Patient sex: M
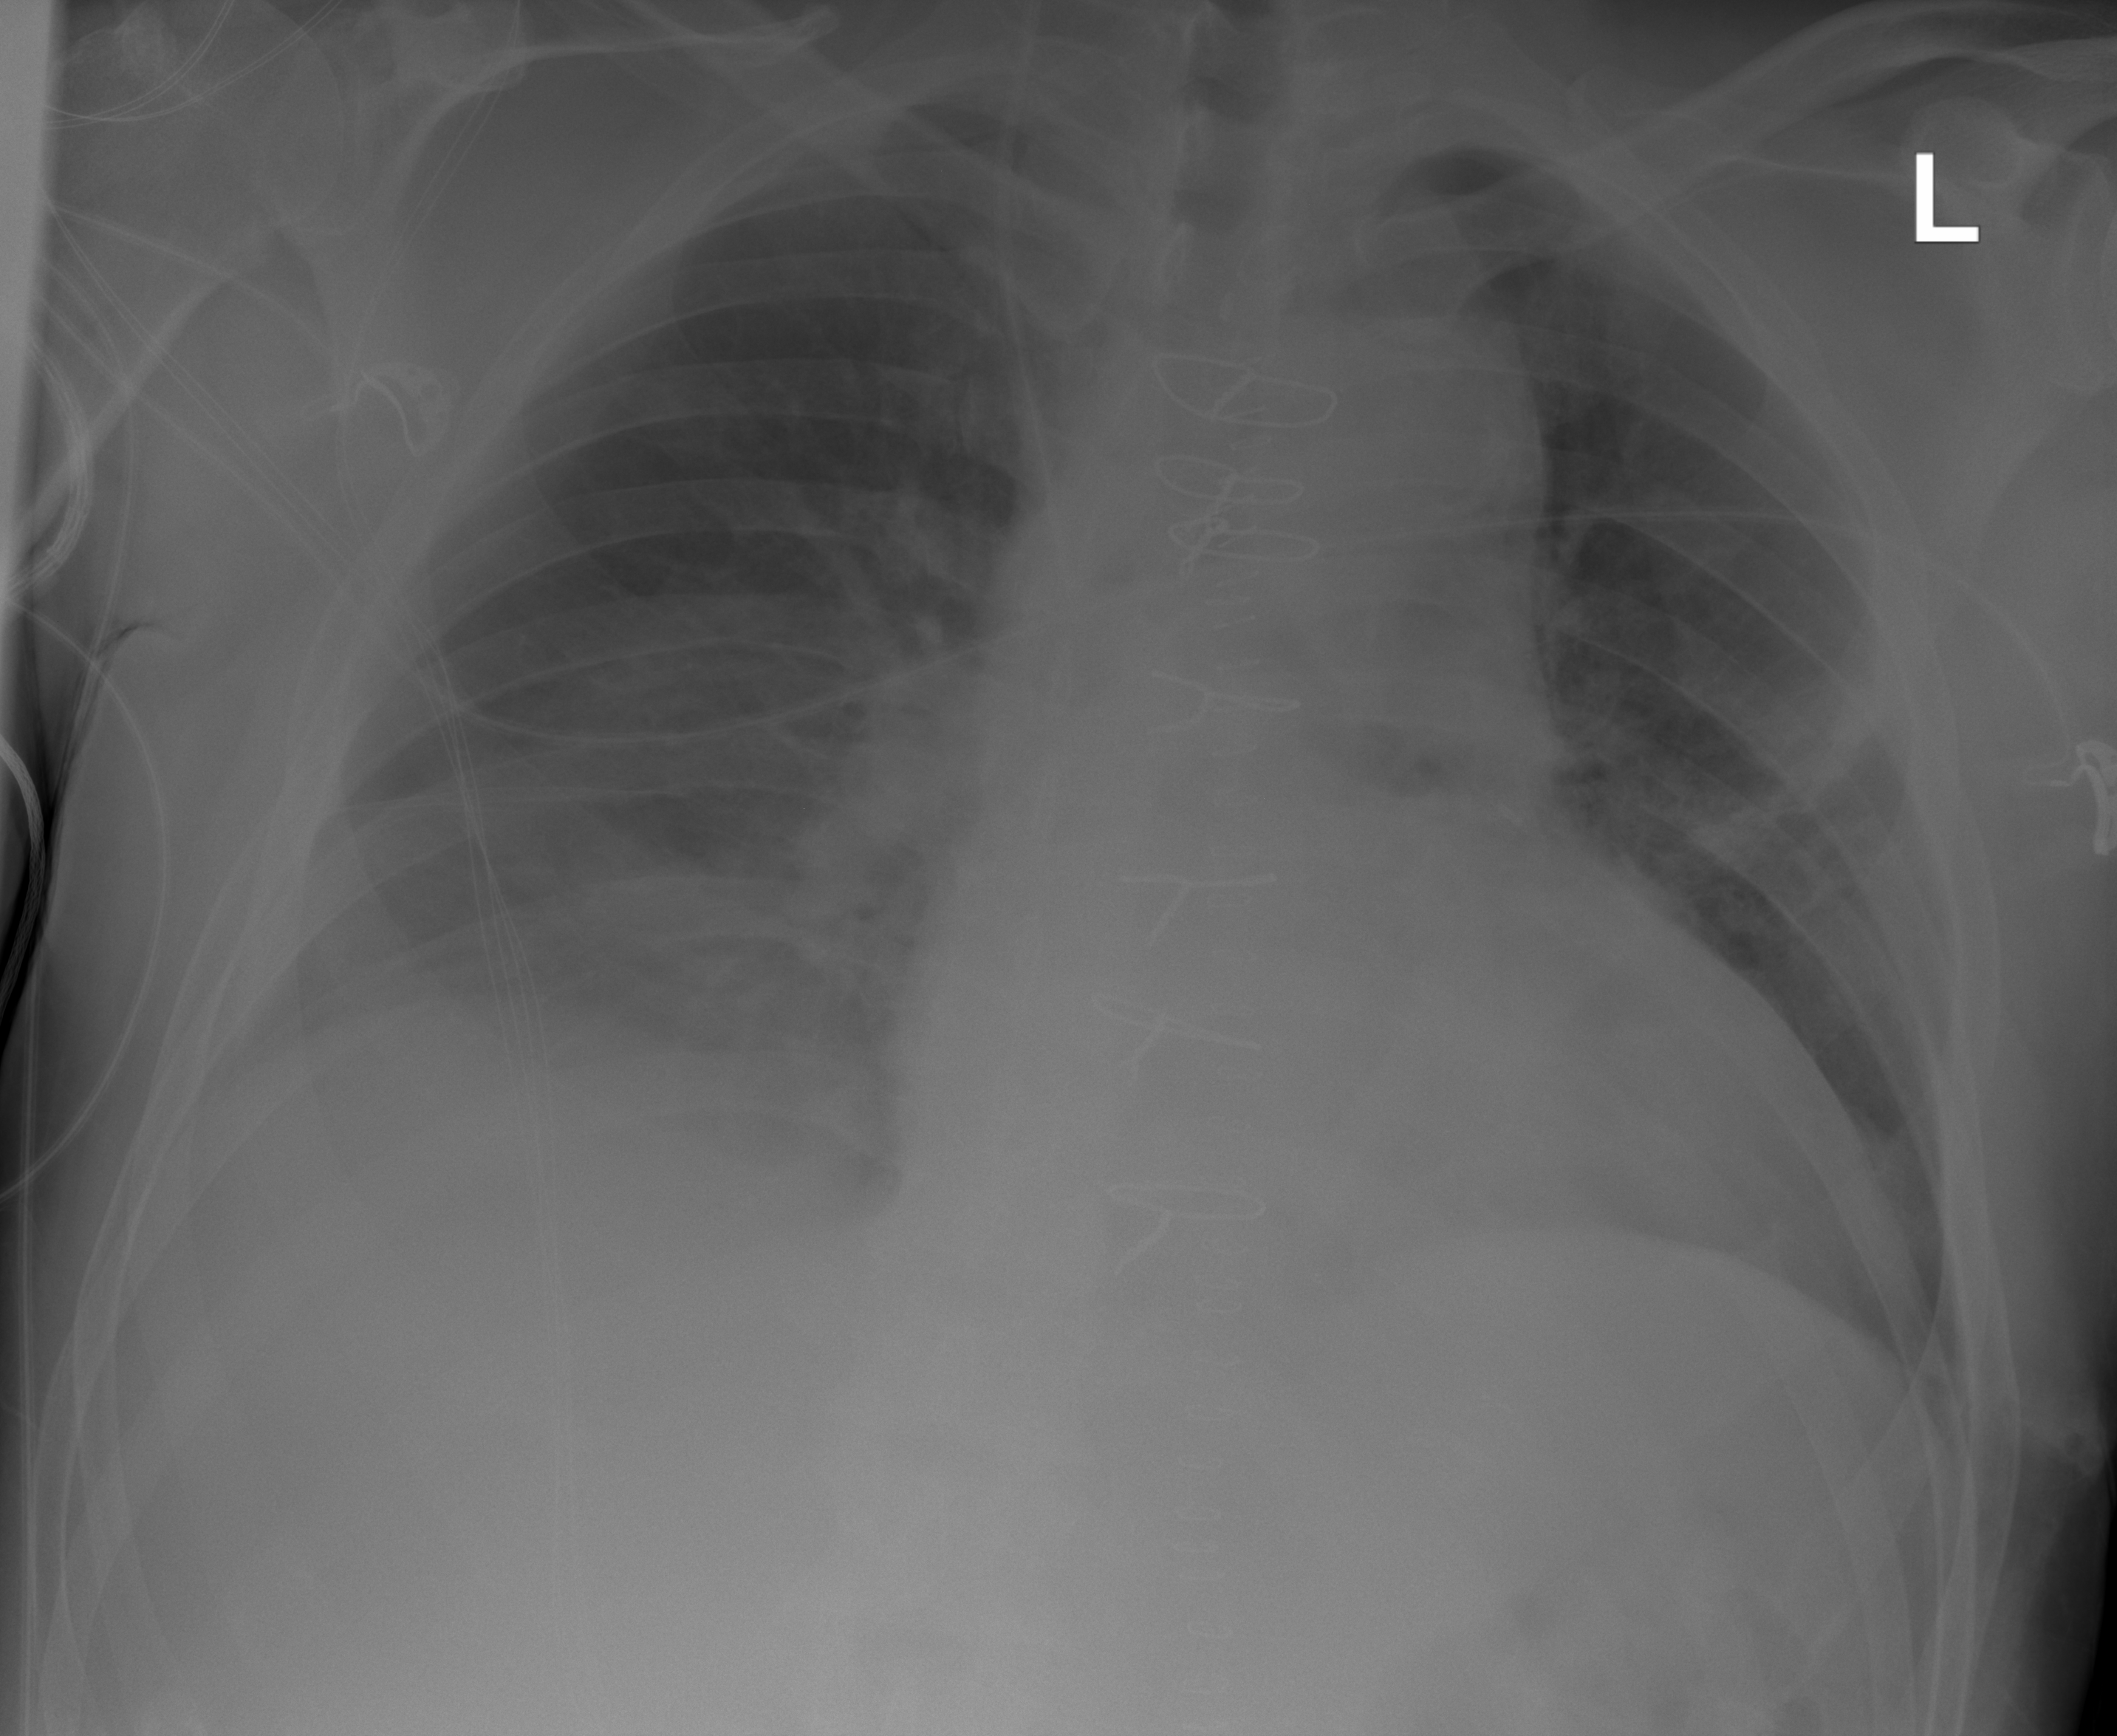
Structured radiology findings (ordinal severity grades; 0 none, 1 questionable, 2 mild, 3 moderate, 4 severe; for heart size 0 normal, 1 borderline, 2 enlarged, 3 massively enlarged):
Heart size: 2
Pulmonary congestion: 0
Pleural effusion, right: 0
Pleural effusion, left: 0
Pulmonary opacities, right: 0
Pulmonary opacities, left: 0
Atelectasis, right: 2
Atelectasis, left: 2